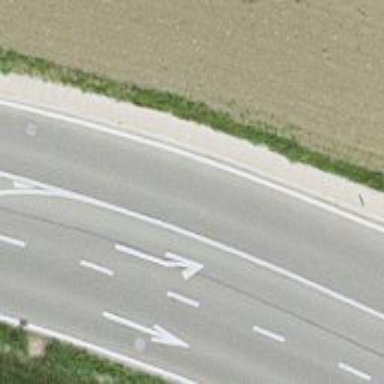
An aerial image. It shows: Secondary road with asphalt surface.